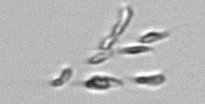
Label: Dinobryon